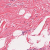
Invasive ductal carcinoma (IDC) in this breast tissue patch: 0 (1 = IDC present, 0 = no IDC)